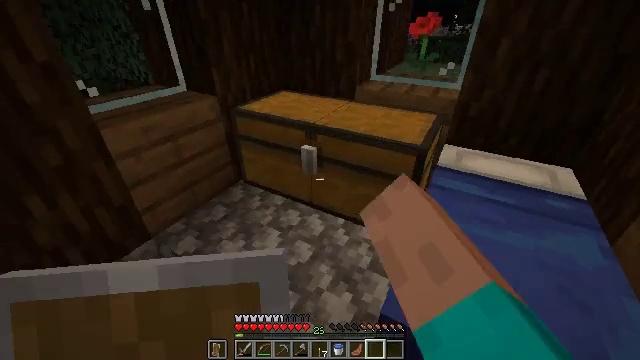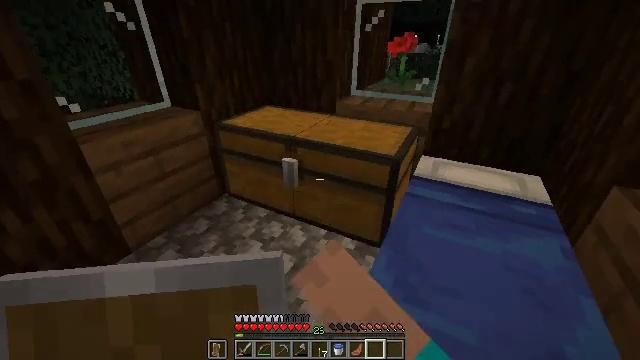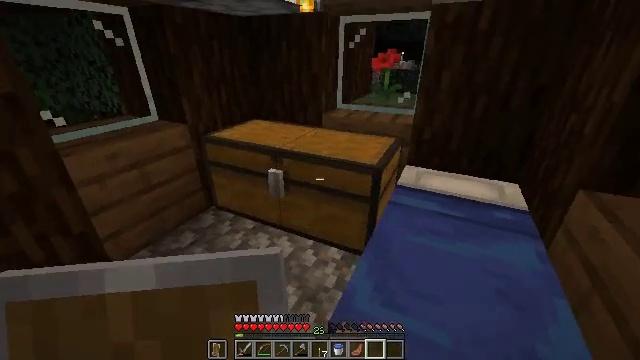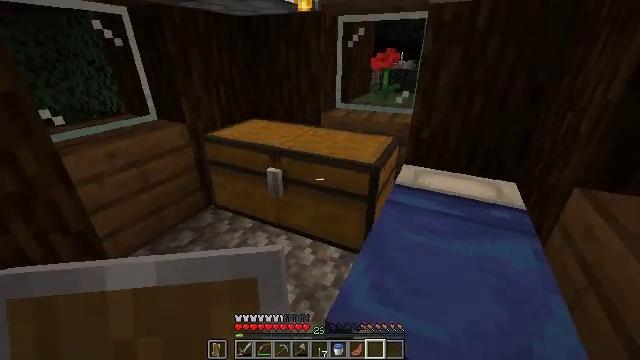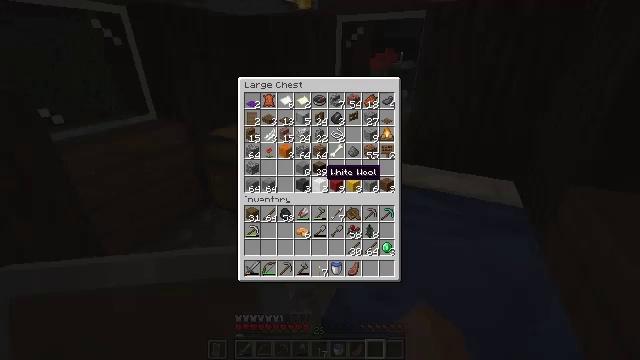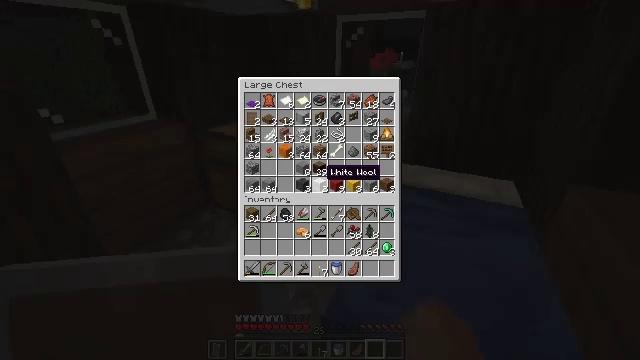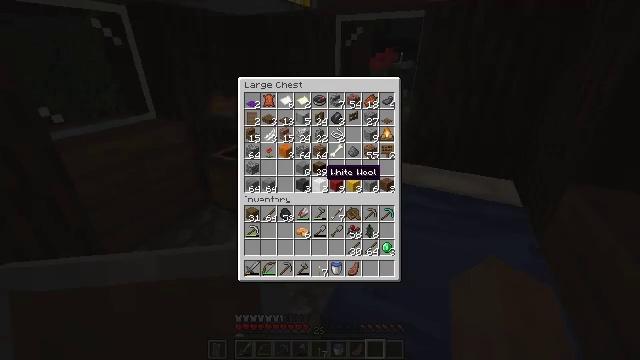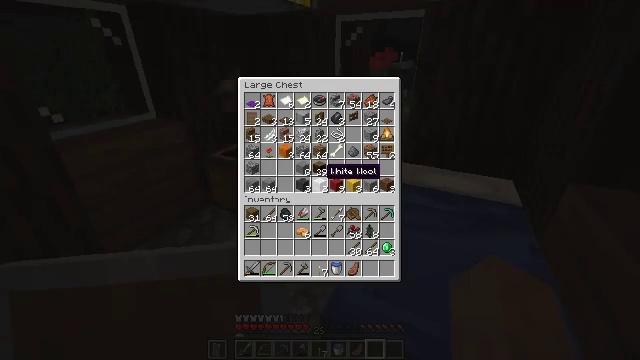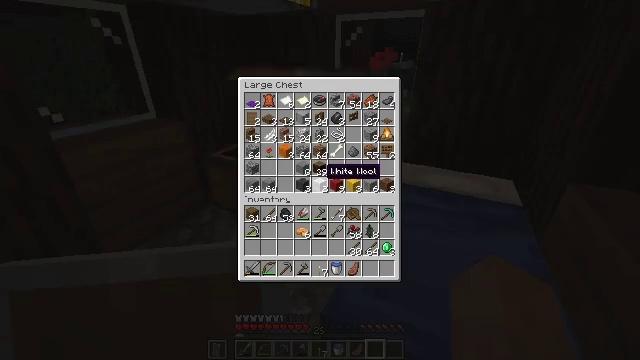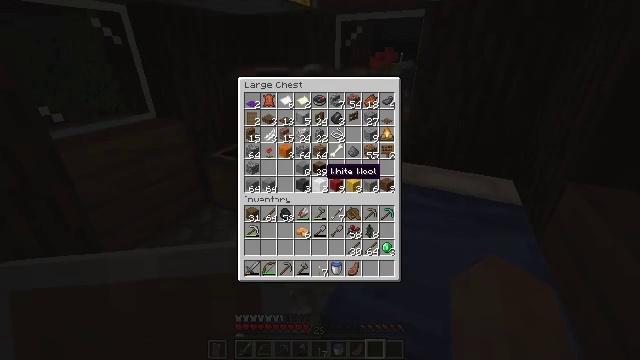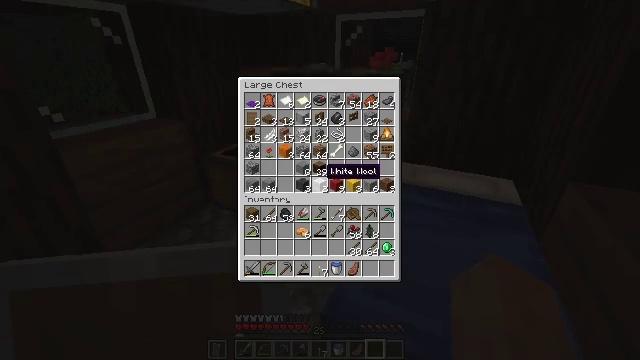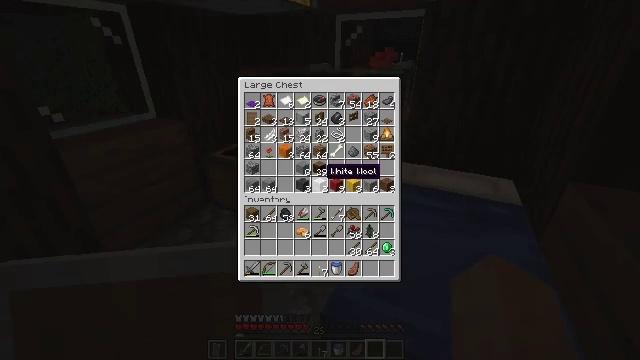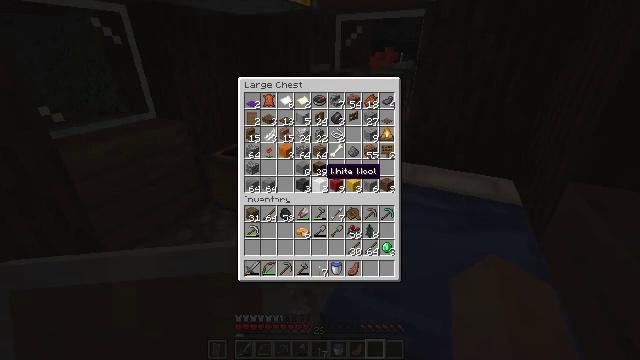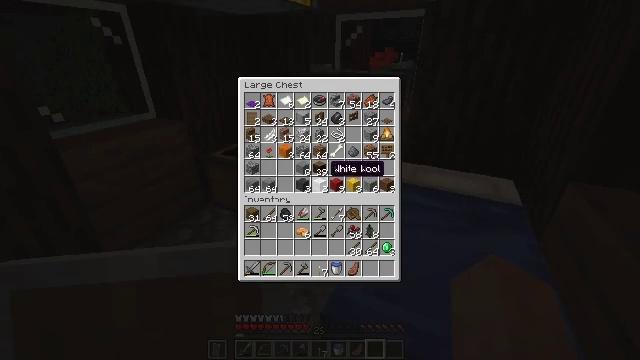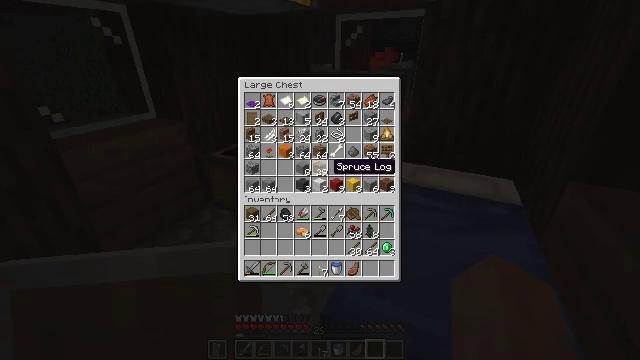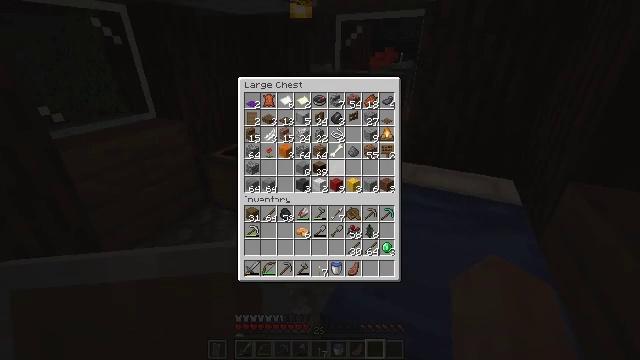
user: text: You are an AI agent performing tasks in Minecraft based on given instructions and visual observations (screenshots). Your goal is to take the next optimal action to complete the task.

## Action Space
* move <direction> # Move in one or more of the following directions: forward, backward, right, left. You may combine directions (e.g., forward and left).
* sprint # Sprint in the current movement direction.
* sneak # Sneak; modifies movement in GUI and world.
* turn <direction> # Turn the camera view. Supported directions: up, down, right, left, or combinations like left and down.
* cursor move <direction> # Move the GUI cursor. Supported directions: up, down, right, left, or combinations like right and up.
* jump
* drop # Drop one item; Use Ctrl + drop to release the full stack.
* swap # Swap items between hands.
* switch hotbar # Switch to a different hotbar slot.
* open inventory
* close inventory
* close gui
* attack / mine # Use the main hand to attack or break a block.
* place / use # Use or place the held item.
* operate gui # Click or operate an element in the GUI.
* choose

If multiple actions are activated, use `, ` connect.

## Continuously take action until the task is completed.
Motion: motion action
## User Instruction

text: Craft an iron door by using iron ingots in the crafting table.
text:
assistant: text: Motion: turn right and up, use / place
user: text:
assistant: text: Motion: turn right and up
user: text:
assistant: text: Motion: no_op
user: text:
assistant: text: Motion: open gui
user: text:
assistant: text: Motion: no_op
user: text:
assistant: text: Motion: no_op
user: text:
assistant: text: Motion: no_op
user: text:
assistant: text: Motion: no_op
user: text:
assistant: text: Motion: no_op
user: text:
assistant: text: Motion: no_op
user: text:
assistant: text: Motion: no_op
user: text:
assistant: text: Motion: no_op
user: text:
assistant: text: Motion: no_op
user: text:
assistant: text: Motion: no_op
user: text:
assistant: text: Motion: no_op
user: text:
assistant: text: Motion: no_op
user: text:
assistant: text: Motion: cursor move left
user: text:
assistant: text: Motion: no_op
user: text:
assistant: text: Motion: no_op
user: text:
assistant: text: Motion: cursor move up
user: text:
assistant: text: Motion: no_op
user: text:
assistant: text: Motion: no_op
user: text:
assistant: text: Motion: cursor move right
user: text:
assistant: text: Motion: cursor move right and up
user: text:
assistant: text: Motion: no_op
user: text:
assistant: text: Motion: no_op
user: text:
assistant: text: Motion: no_op
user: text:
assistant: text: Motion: cursor move down
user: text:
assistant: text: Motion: no_op
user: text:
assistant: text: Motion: no_op